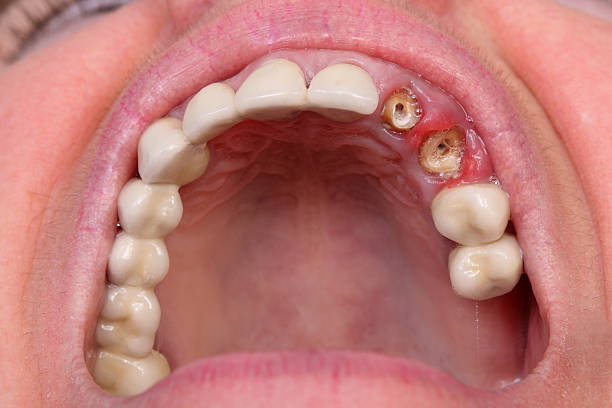
Condition: hypodontia